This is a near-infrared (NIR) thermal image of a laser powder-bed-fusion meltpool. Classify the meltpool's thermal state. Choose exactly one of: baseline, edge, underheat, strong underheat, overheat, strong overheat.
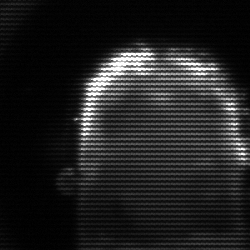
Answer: baseline